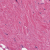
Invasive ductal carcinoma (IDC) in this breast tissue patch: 0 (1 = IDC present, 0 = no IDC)